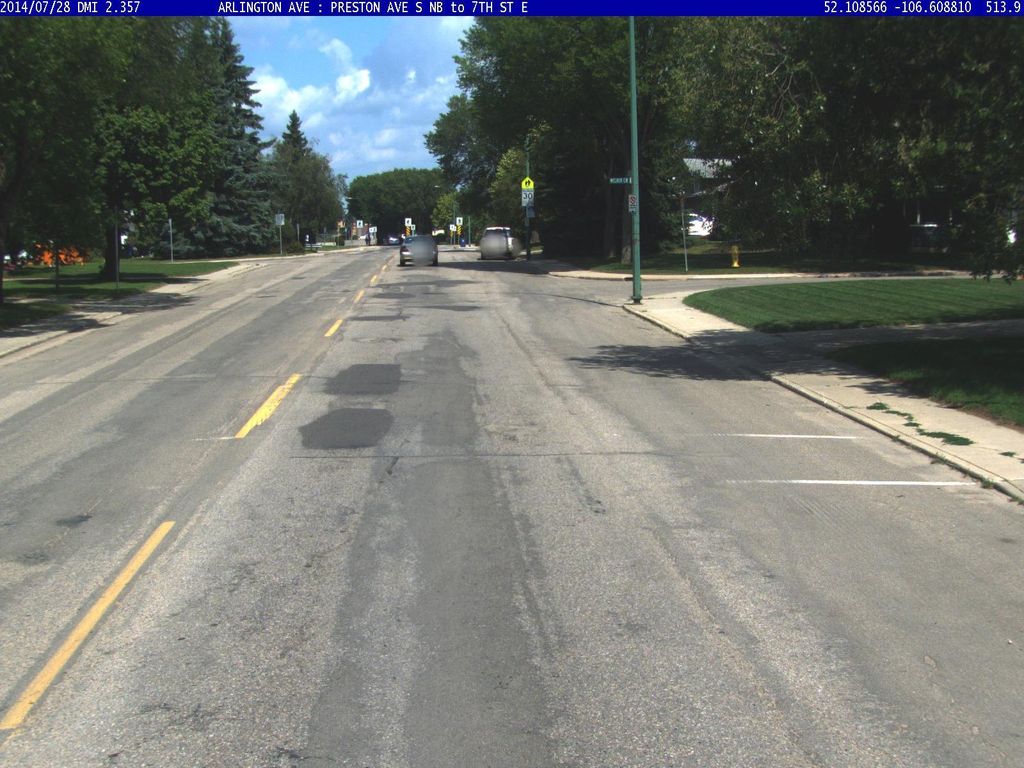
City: saskatoon